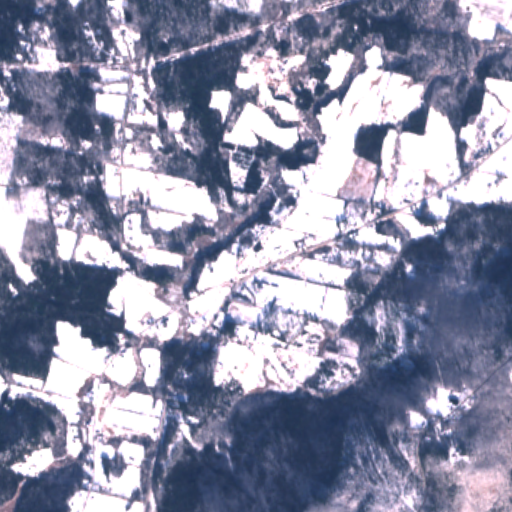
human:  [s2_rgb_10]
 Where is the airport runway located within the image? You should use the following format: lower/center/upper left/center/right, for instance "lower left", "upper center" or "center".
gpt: The airport runway is located in the upper right of the image.
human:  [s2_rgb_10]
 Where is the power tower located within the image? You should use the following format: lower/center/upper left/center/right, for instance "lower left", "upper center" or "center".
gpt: The power tower is located in the upper of the image.
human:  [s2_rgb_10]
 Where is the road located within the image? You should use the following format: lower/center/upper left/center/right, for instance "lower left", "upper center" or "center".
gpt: There is no road in the image.